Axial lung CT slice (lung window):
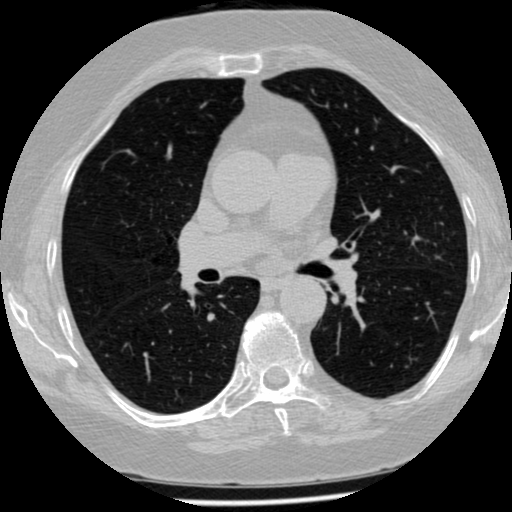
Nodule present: no